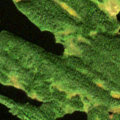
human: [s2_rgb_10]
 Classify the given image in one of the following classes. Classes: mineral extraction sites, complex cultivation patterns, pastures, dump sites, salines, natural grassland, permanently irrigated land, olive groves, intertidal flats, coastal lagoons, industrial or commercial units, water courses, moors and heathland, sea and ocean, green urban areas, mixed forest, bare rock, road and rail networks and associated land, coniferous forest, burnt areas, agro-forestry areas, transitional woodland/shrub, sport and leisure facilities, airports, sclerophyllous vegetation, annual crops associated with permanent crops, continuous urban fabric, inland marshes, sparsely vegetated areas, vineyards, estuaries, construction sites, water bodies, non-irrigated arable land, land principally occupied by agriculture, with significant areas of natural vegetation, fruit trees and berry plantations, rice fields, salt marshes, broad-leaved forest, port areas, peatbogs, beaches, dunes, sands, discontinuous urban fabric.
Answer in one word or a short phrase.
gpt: coniferous forest, water bodies